Interaction volume radius: 5 \u00c5
Interaction volume height: 10 \u00c5
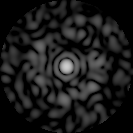
Disorder parameter: 0.8163